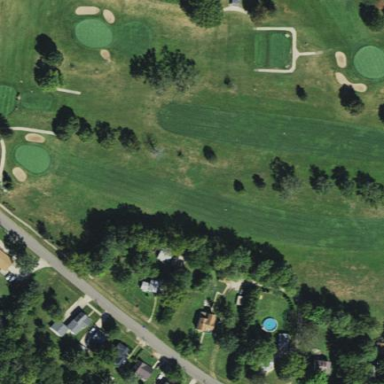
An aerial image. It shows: Scenic golf fairway.